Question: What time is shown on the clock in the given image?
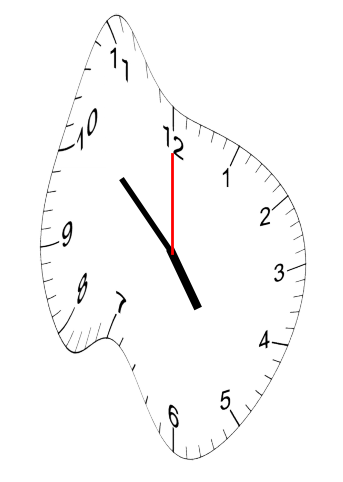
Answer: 04:52:00